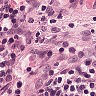
Metastatic tissue present: no